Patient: sex M, age 52
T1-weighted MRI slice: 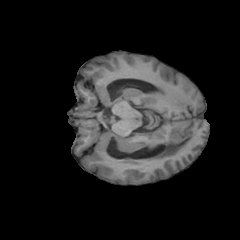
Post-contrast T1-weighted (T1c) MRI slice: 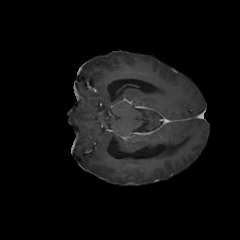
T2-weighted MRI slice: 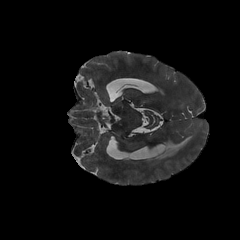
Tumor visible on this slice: yes
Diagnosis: Glioblastoma, IDH-wildtype
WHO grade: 4